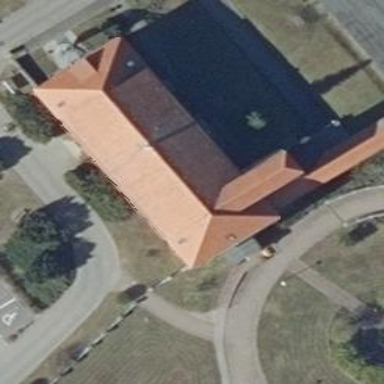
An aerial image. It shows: Hospital building.